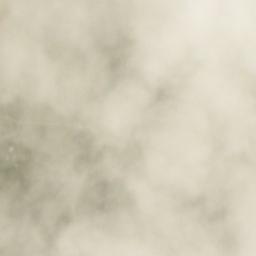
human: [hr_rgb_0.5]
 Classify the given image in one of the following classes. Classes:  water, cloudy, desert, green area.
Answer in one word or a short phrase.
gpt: cloudy